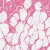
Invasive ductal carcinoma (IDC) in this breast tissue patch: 0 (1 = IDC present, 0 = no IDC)